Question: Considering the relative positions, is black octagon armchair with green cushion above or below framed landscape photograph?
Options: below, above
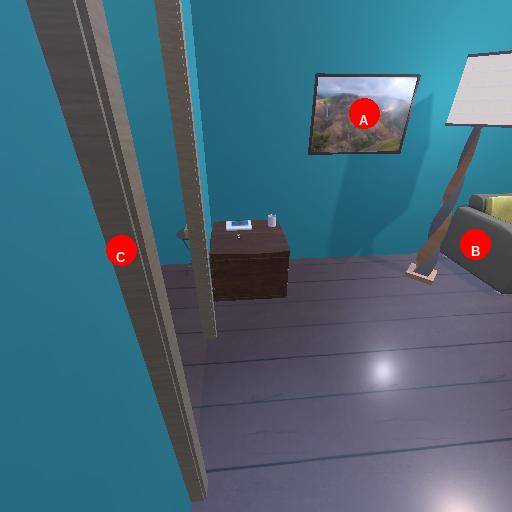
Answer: below